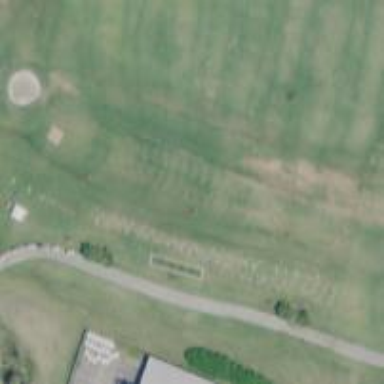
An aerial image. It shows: Golf tee.